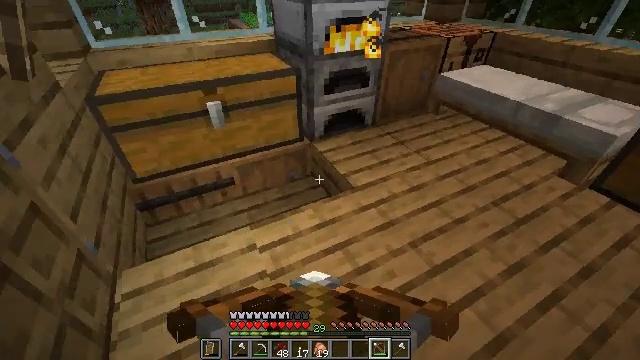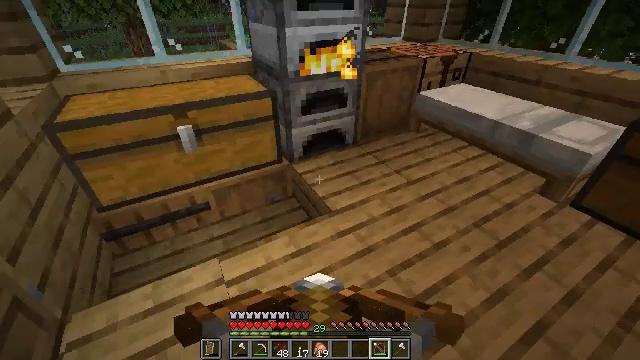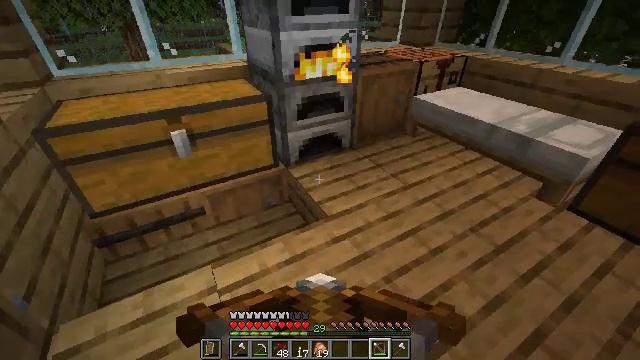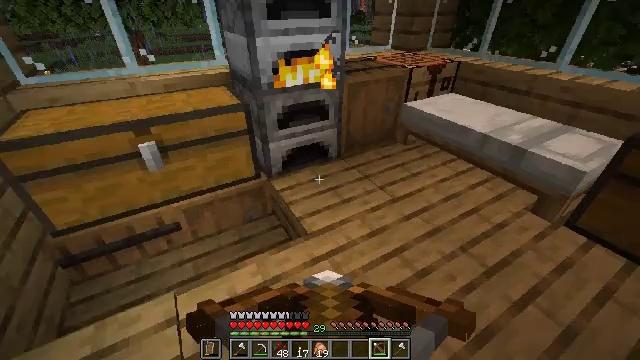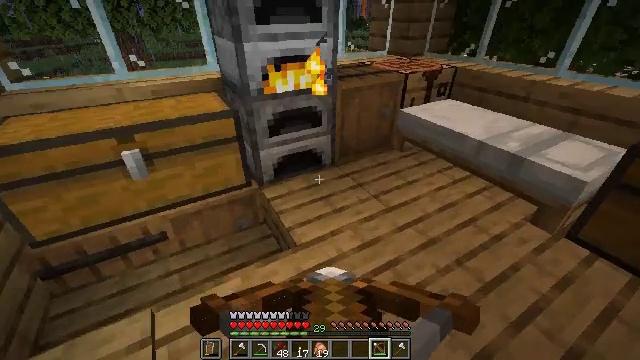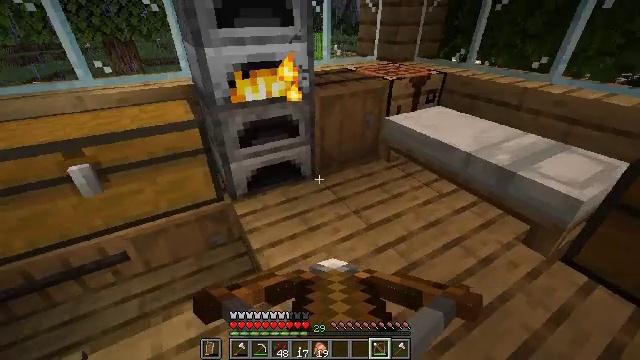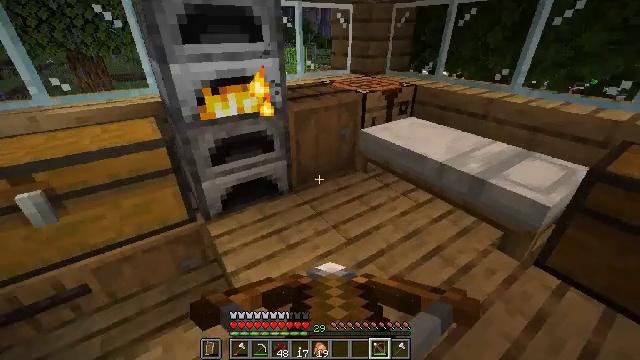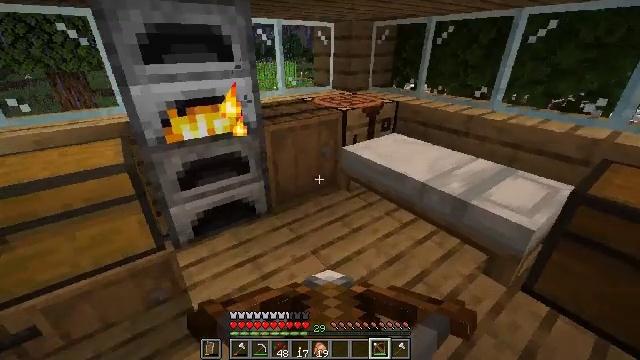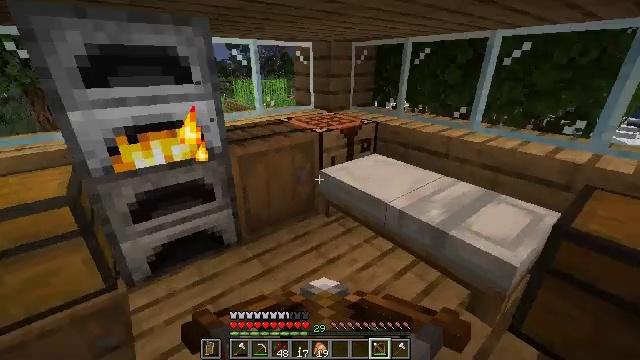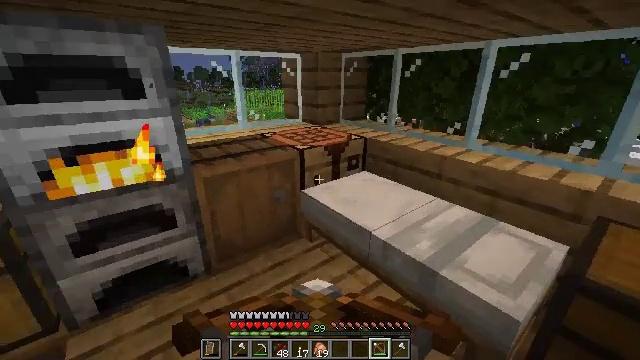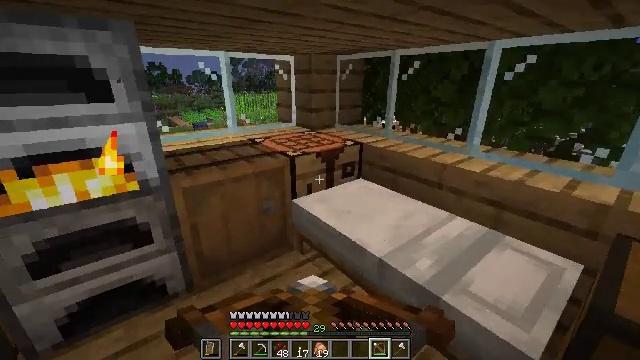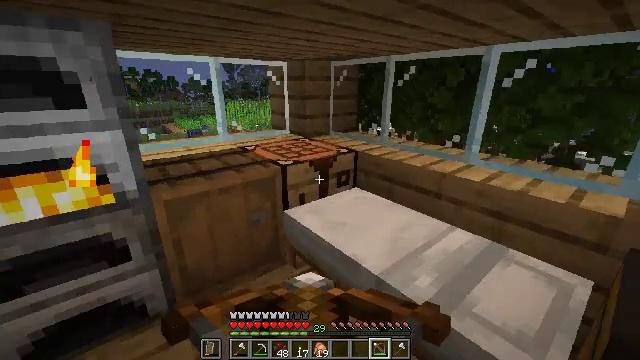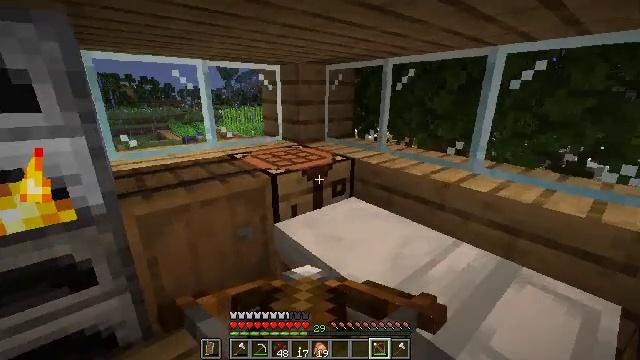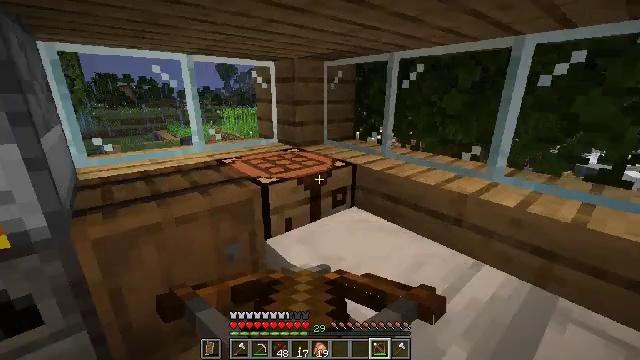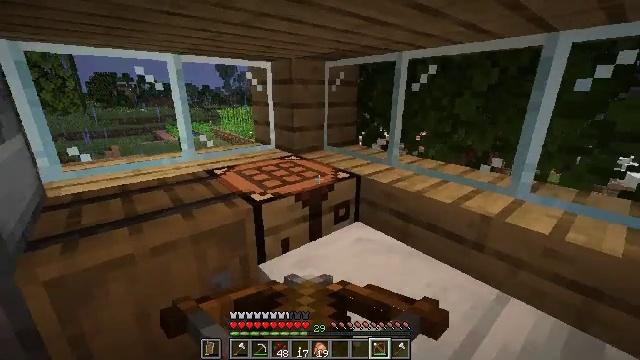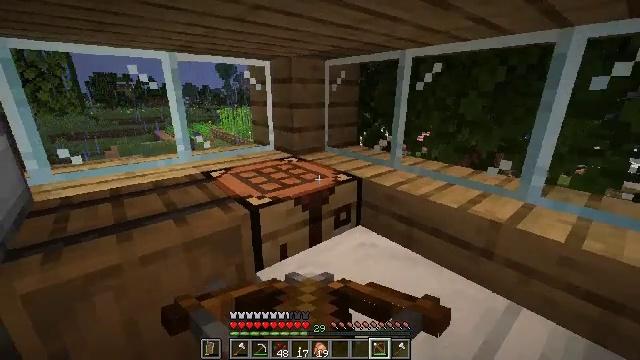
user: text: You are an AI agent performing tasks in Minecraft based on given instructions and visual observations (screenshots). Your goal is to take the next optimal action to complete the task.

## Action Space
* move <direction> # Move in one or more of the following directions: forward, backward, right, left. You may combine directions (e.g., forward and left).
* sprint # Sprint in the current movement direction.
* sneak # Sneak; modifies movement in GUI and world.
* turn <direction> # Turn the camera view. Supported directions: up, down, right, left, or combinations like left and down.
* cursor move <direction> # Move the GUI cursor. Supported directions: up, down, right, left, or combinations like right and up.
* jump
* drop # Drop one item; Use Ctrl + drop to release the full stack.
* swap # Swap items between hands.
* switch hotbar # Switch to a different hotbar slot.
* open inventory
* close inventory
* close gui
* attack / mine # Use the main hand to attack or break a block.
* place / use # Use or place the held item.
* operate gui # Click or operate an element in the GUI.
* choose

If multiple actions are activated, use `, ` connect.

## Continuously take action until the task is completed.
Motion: motion action
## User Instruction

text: Open the crafting table to make an ender eye.
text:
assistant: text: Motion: move forward and move right, turn right and up
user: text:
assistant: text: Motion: move forward and move right
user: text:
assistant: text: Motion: move forward and move right
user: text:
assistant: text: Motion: move forward and move right
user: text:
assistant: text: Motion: move forward and move right
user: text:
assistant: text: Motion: move forward and move right, turn right and up
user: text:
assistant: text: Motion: move forward and move right, turn right and up
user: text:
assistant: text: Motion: move forward and move right, turn right and up
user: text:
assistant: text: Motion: move forward, turn up
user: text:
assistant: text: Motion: move forward
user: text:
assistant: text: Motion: move forward, turn up
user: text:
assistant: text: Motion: move forward, turn up
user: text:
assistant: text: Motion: move forward
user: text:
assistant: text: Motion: move forward
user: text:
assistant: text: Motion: no_op
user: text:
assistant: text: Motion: turn down
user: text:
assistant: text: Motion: turn down
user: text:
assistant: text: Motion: switch to hotbar 1
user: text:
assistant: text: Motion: switch to hotbar 1
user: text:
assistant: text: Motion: switch to hotbar 1
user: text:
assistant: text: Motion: switch to hotbar 1
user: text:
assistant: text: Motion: use / place
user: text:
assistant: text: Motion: use / place
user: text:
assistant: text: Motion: use / place
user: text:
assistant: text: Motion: use / place
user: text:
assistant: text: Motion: no_op
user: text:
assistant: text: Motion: open gui
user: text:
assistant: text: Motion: no_op
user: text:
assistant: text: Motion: no_op
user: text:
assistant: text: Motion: no_op